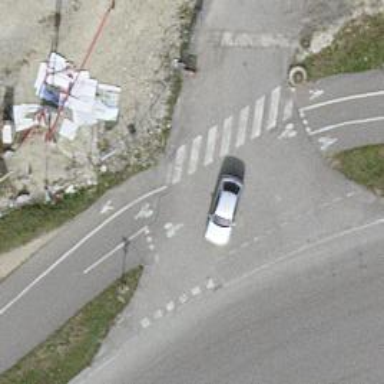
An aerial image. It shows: Unmarked zebra crossing on the road.